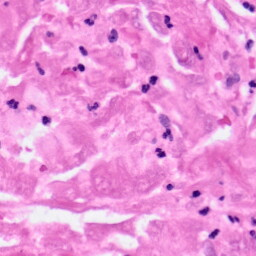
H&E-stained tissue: Pancreatic